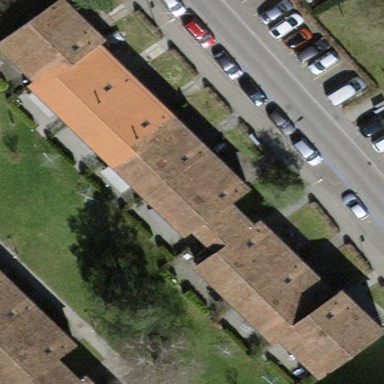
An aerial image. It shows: Terrace building.